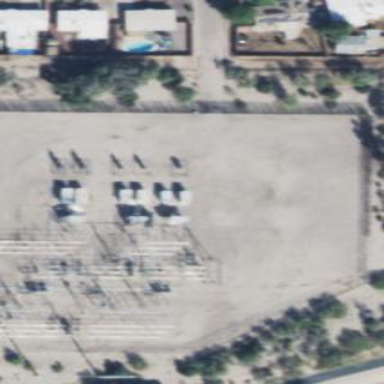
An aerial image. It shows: Outdoor power substation used for storage.